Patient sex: M
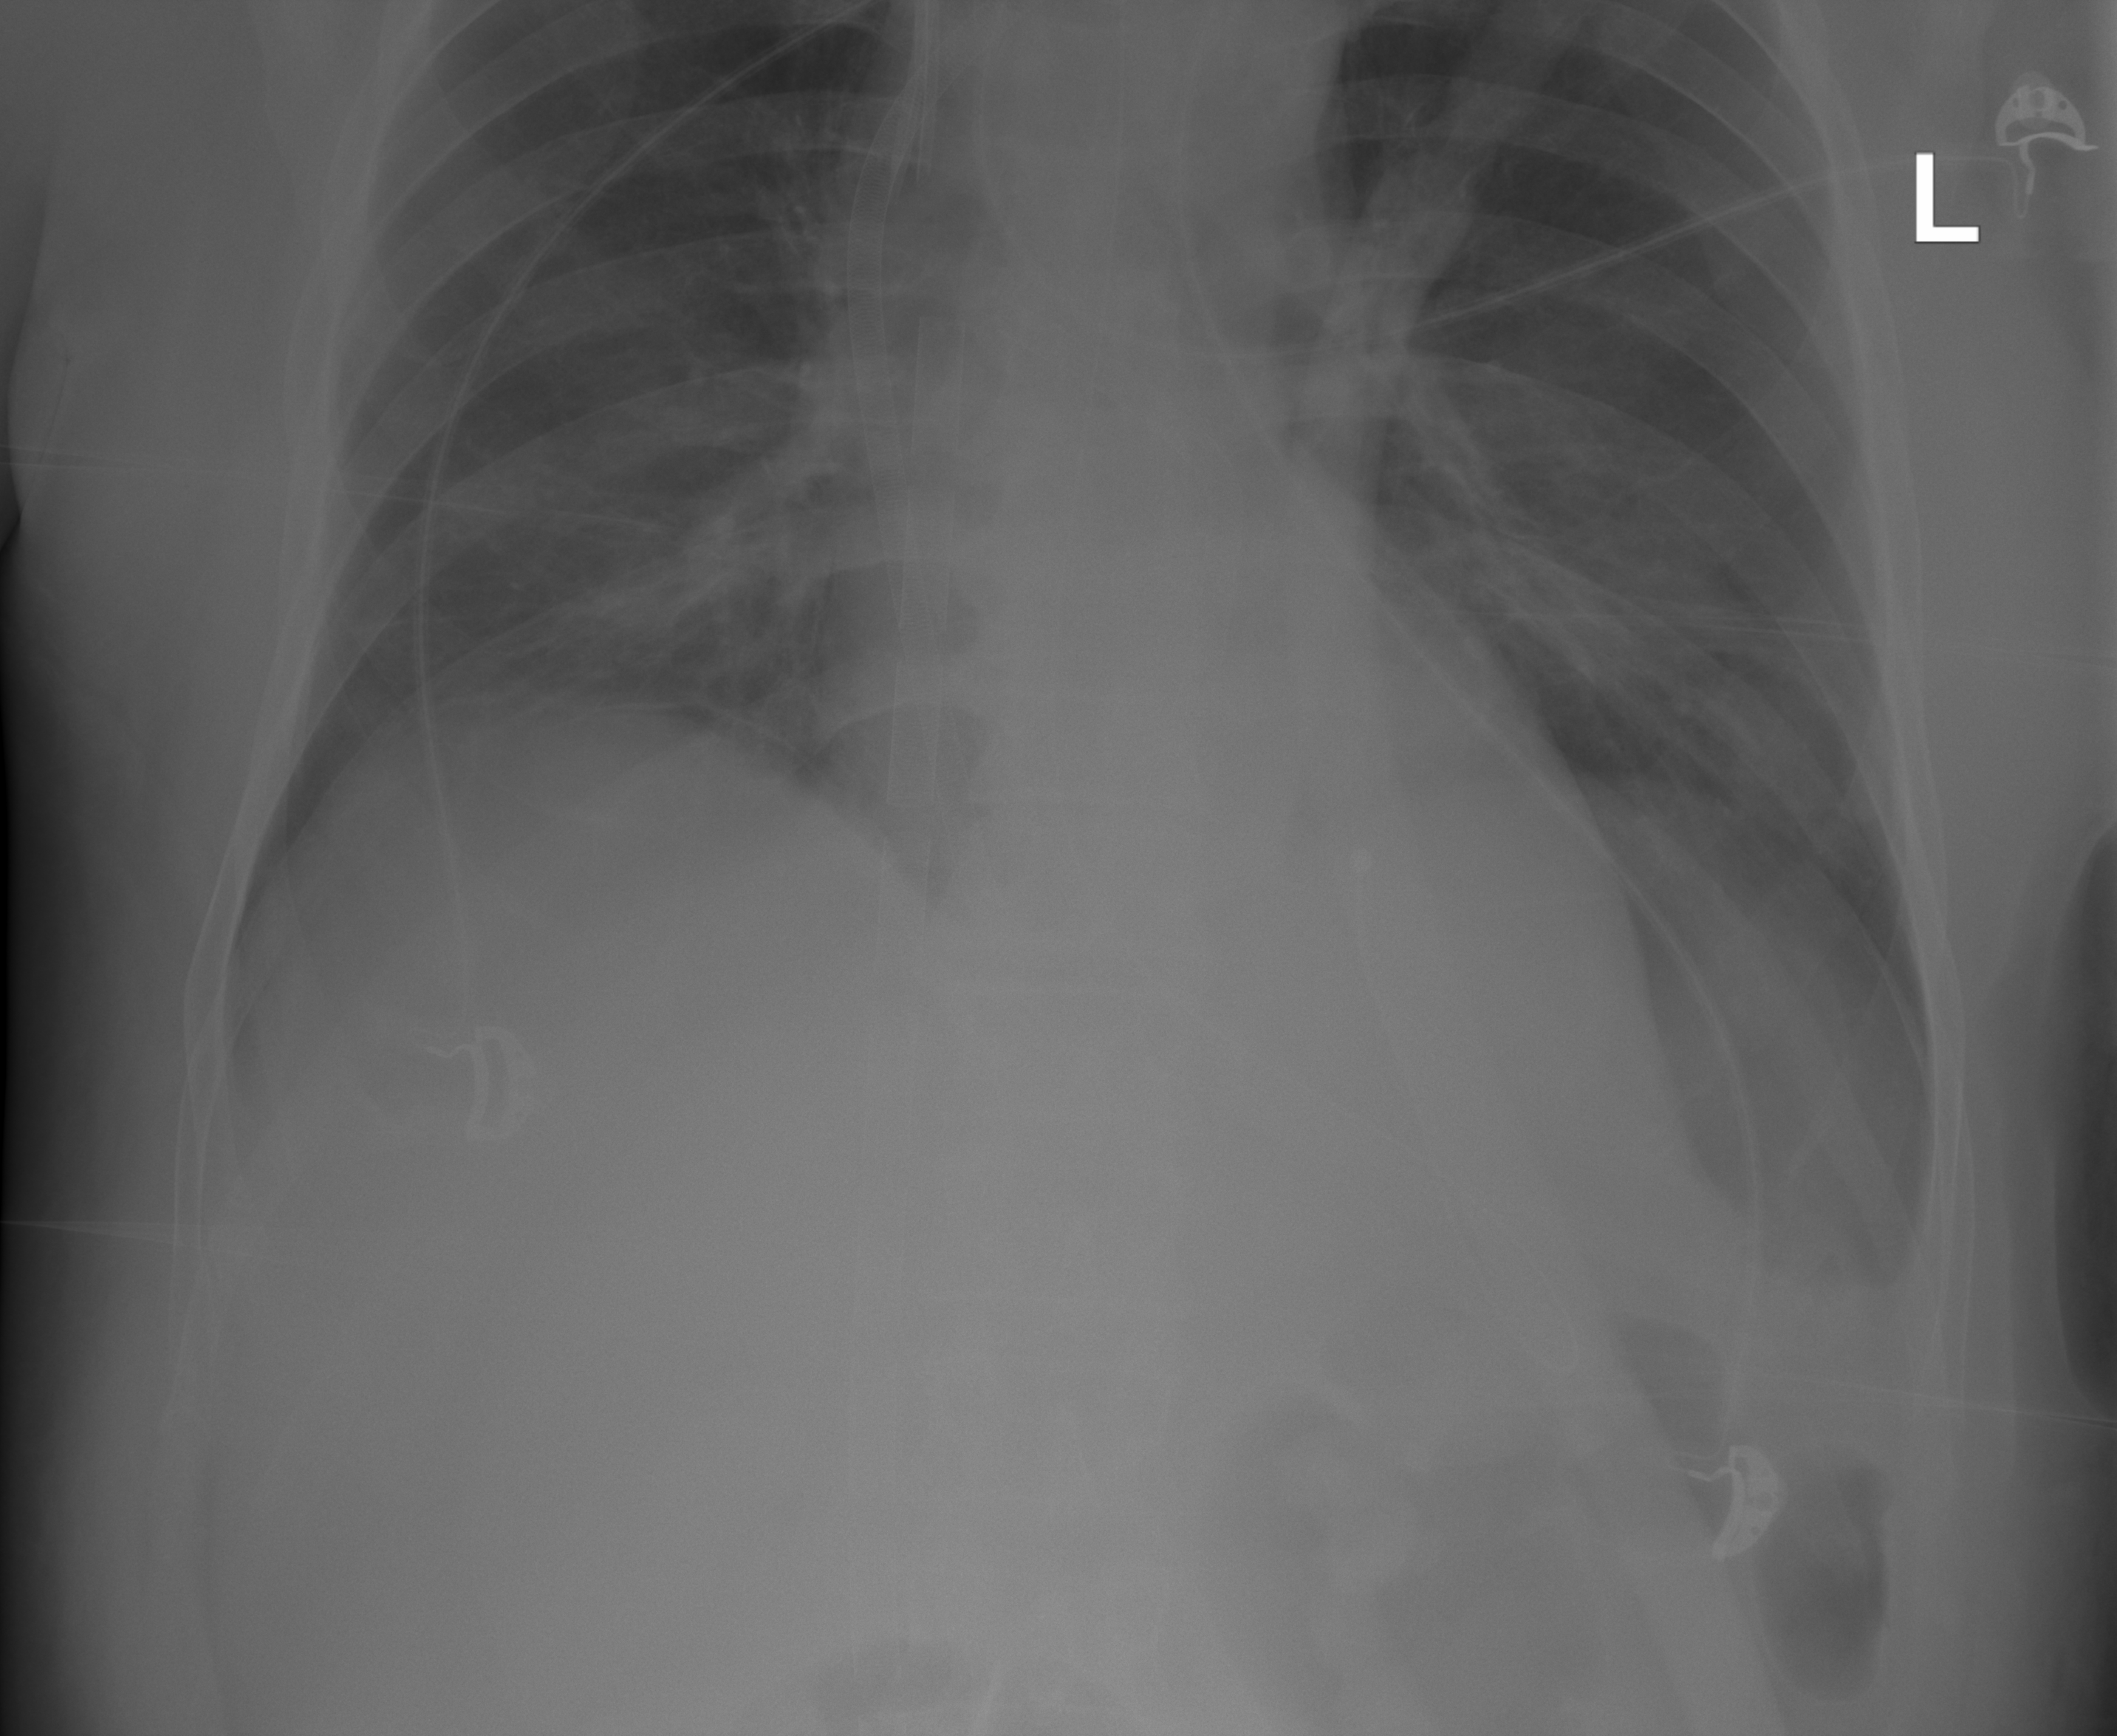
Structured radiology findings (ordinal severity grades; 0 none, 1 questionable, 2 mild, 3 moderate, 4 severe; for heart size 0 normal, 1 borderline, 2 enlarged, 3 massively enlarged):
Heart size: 0
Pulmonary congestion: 0
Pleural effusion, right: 0
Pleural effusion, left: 0
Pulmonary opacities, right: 0
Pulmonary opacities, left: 0
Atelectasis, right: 0
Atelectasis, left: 2